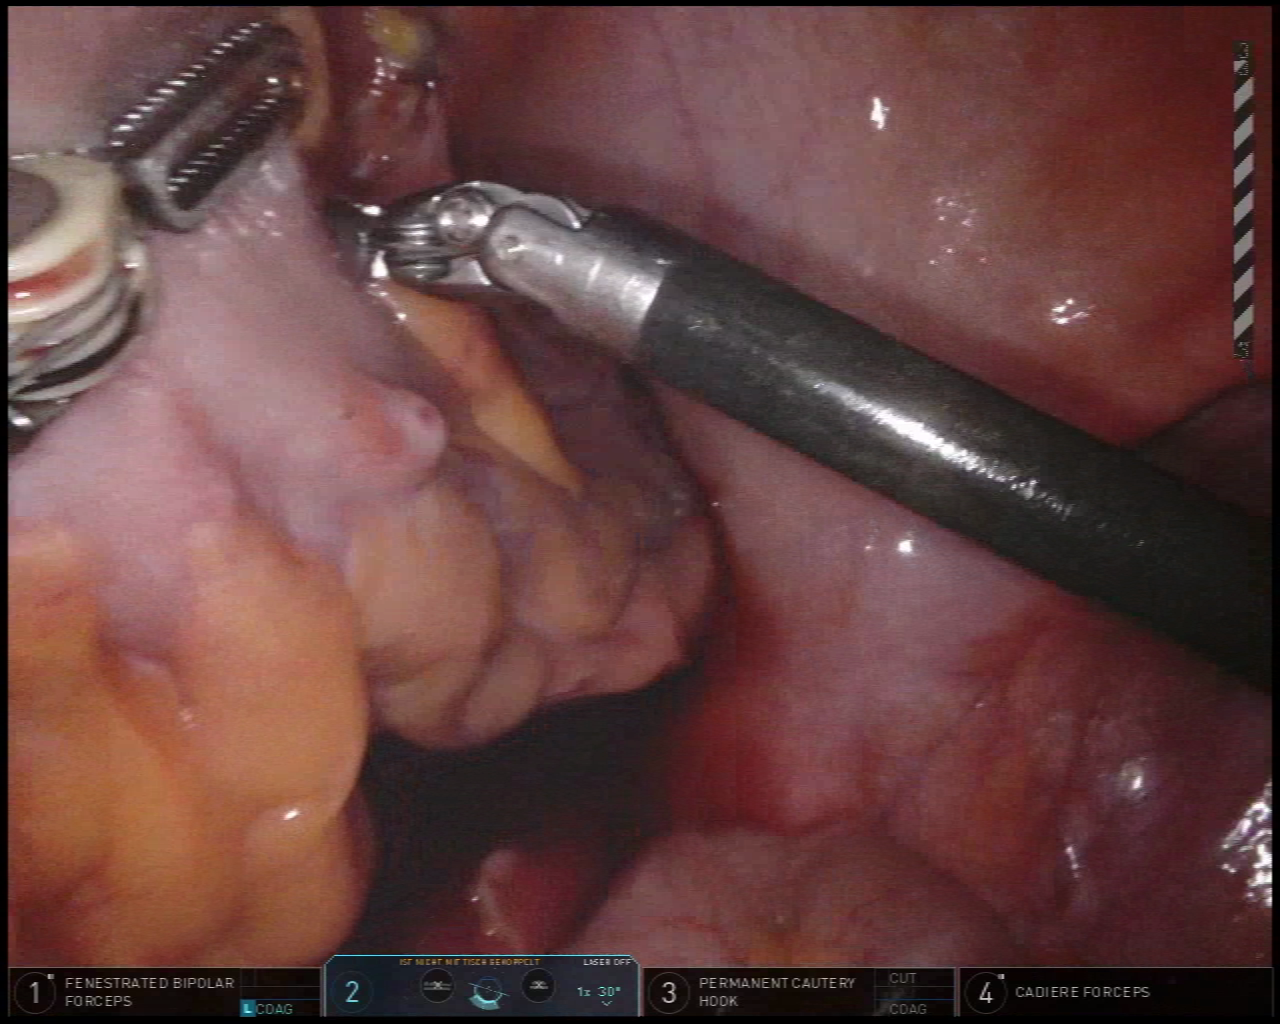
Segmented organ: small_intestine
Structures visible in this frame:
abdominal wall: yes
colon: yes
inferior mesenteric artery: no
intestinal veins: no
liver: no
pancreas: no
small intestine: yes
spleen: no
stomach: no
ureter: no
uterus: no
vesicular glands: no